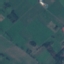
Land use / land cover: Pasture